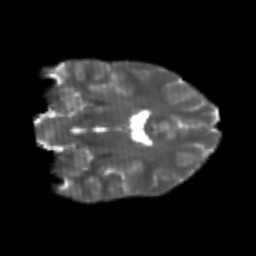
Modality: T2w
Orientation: coronal
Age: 21
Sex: male
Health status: healthy
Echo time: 0.074 s